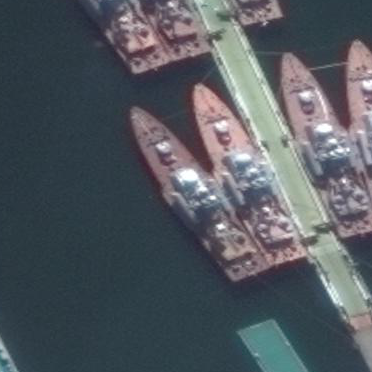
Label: destroyer